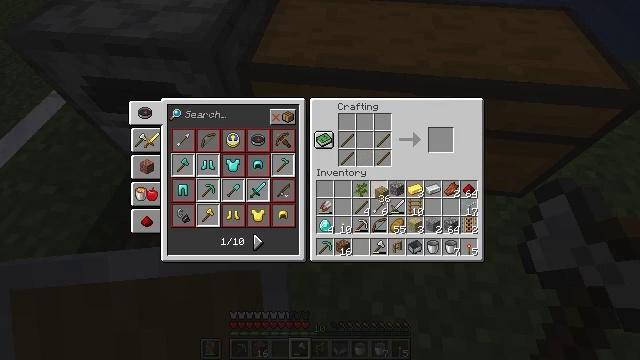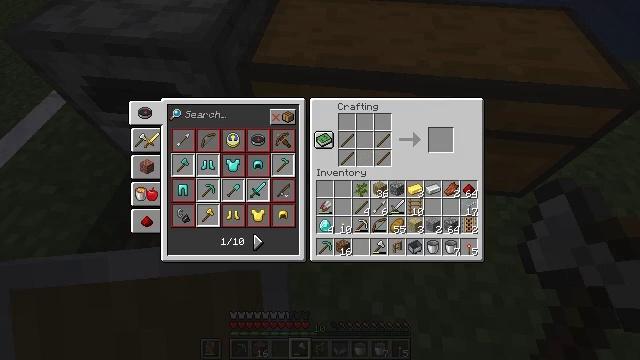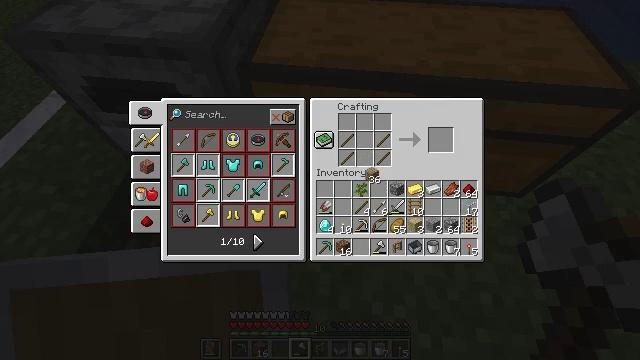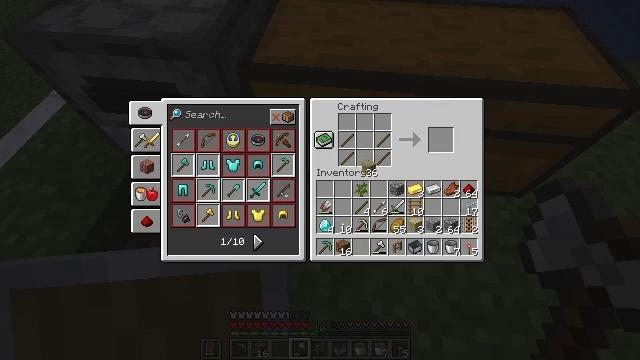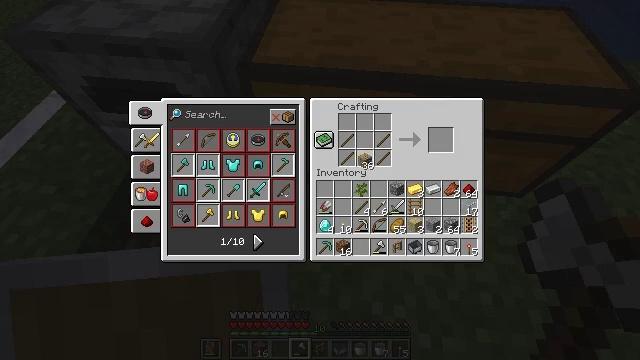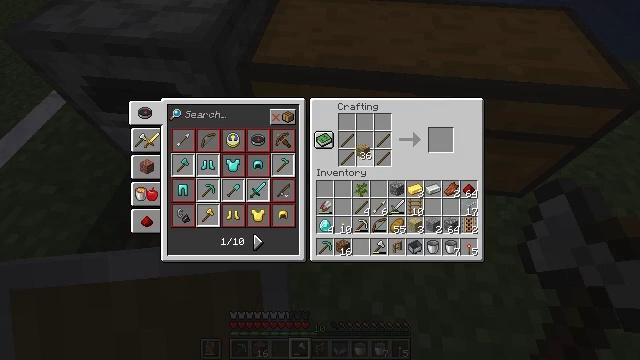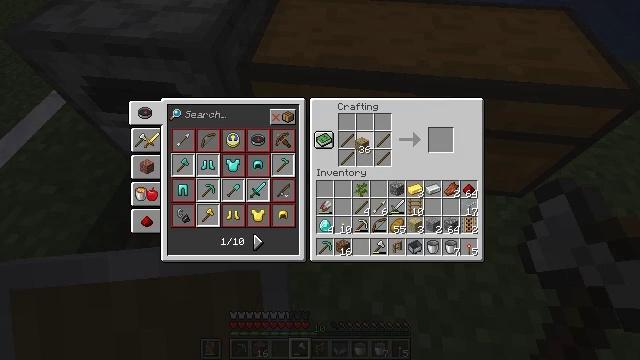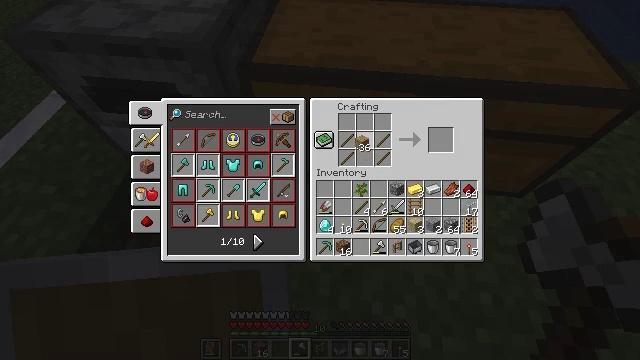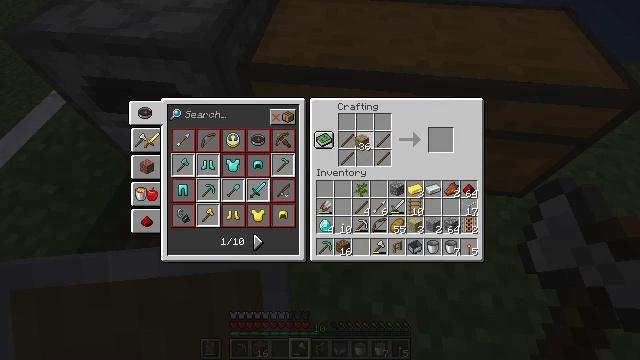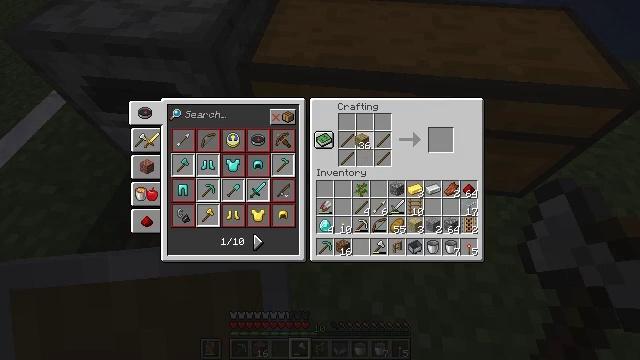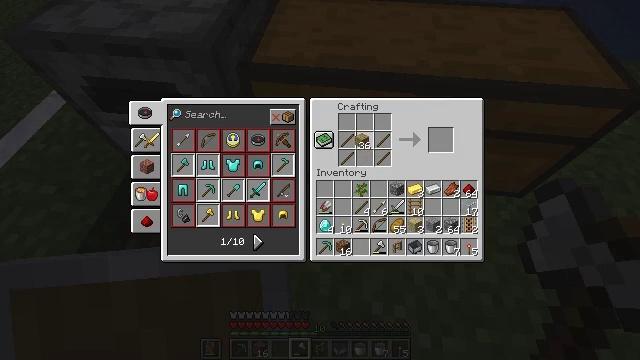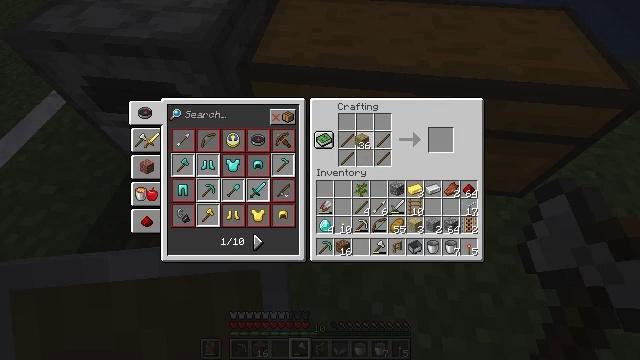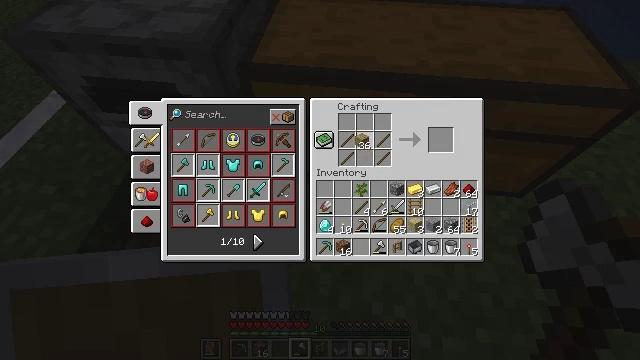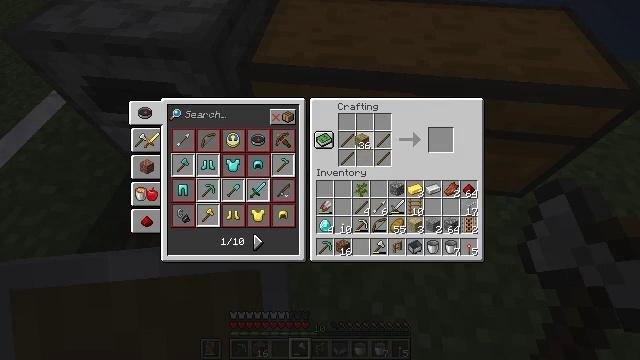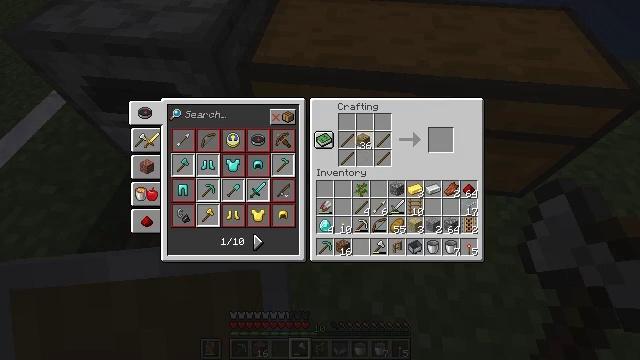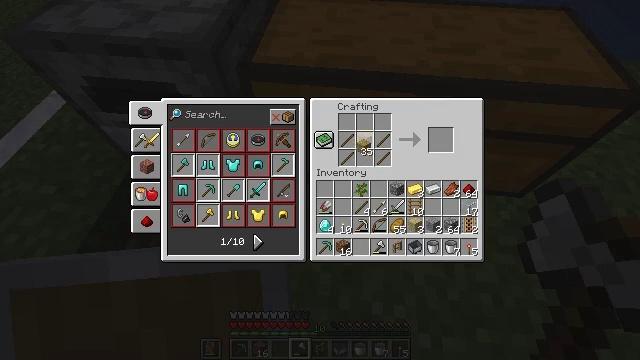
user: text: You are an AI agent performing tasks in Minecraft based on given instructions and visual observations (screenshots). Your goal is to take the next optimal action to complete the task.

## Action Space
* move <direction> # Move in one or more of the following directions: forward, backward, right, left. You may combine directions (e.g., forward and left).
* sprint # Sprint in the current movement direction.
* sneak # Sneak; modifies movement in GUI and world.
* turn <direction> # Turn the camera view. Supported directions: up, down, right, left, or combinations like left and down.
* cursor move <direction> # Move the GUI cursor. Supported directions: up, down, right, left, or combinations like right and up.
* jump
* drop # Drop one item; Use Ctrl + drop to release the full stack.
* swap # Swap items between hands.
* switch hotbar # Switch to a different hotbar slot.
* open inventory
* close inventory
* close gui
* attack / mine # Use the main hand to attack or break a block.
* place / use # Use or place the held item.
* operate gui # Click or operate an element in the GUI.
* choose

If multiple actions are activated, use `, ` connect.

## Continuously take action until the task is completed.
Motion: motion action
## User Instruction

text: Take oak planks and sticks to craft an oak fence gate.
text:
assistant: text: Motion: no_op
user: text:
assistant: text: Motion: cursor move left and up
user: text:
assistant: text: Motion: no_op
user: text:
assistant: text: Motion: cursor move up
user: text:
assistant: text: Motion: cursor move up
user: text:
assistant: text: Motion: no_op
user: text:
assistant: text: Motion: no_op
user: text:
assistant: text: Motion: no_op
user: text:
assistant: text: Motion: no_op
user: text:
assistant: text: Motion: no_op
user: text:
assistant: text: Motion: no_op
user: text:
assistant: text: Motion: choose
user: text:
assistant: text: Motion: choose
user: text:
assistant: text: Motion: choose
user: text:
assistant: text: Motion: no_op
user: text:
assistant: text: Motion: cursor move down
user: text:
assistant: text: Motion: no_op
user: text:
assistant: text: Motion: no_op
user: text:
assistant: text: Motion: no_op
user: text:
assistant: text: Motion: choose
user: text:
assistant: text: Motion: choose
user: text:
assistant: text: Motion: choose
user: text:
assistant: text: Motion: no_op
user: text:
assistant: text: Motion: no_op
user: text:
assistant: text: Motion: no_op
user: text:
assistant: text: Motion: no_op
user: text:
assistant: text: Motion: no_op
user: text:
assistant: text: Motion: no_op
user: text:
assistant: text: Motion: no_op
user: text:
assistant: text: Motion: no_op